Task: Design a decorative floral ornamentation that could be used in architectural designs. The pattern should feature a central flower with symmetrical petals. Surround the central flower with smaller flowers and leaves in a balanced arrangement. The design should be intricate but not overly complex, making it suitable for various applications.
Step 2:
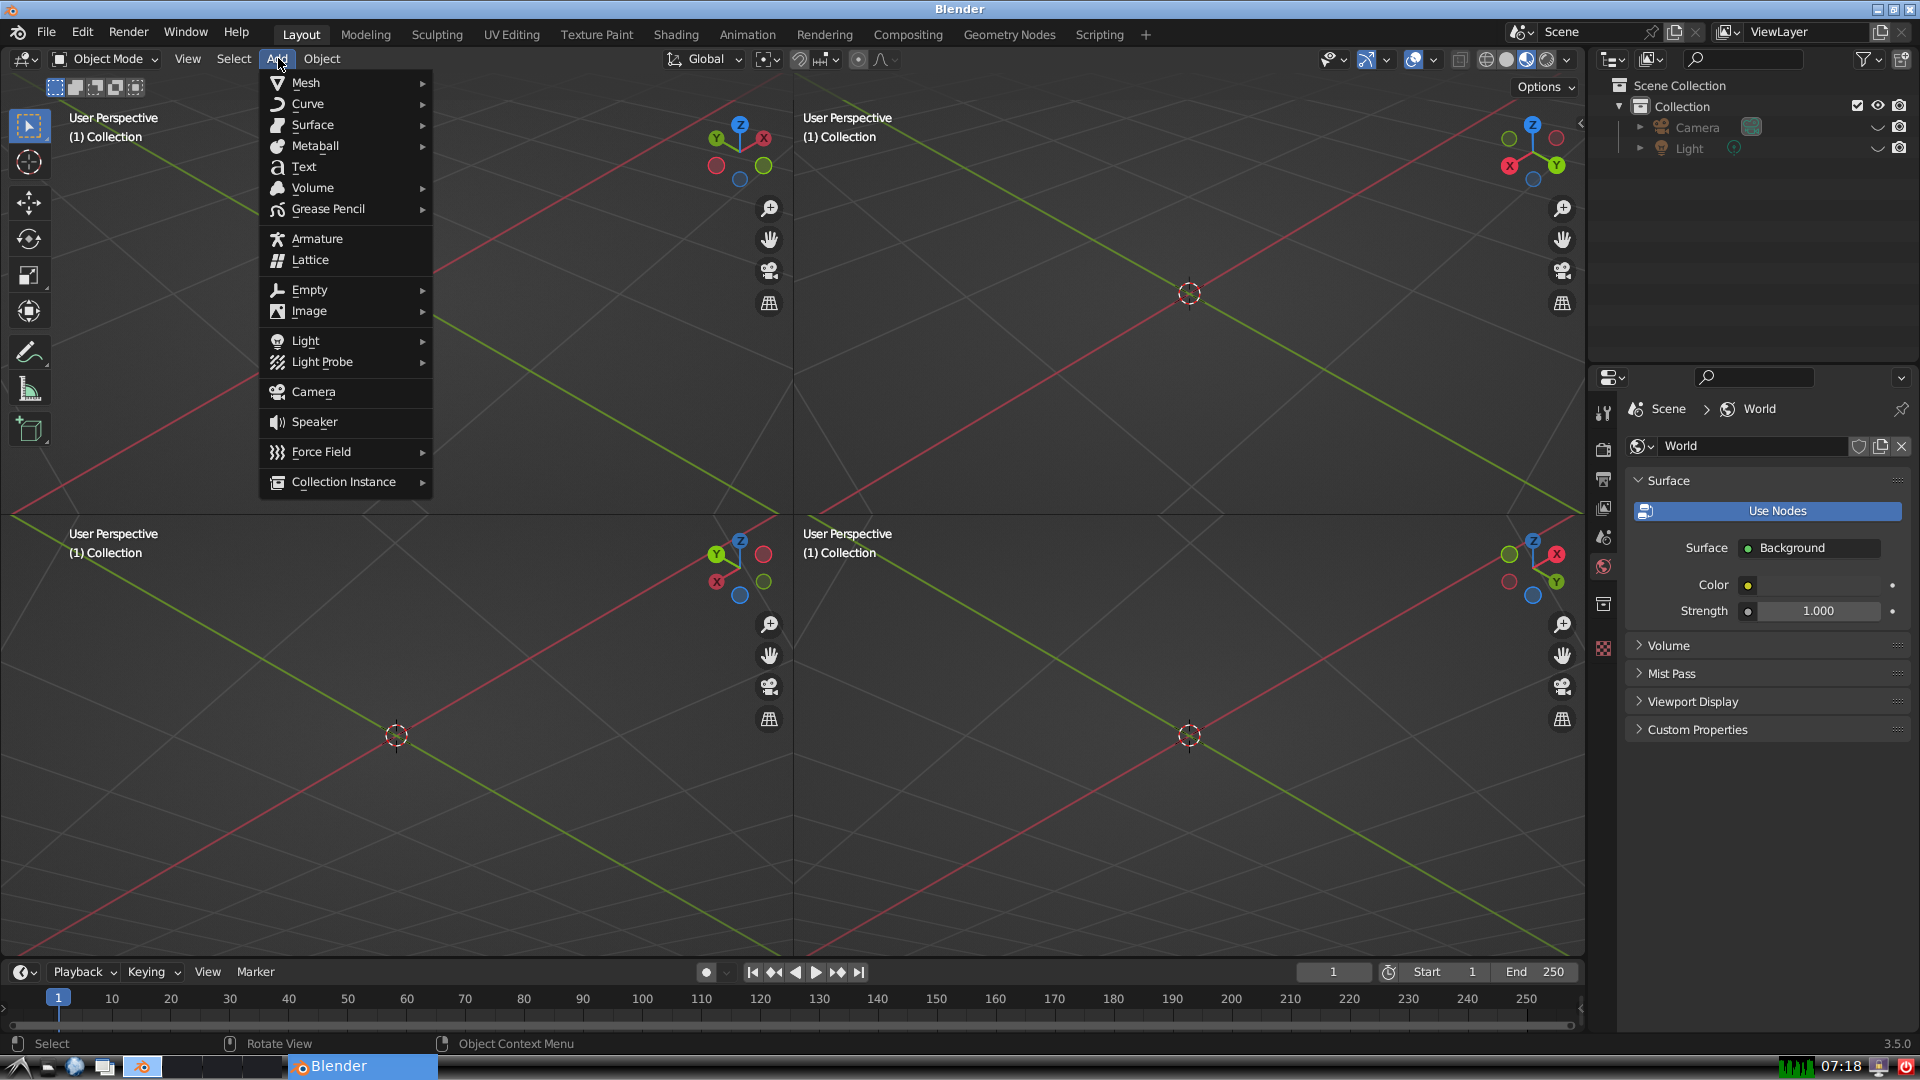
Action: {"mouse_move": [304, 82]}